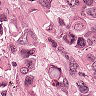
Metastatic tissue present: yes